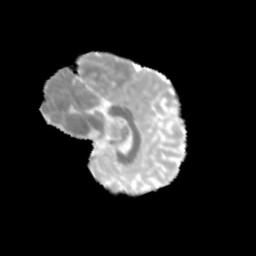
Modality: MD
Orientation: sagittal
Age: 12
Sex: male
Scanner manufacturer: siemens
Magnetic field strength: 3 T
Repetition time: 3.8 s
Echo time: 0.07 s